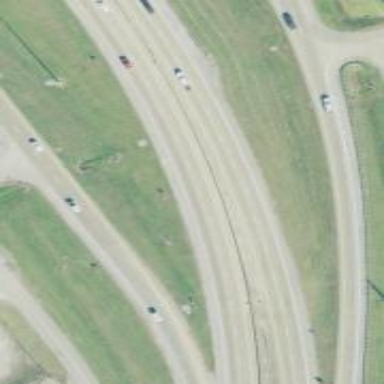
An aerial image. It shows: This image shows trunk highway that functions as expressway.